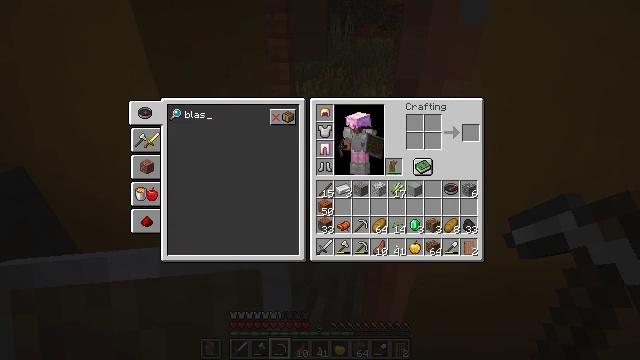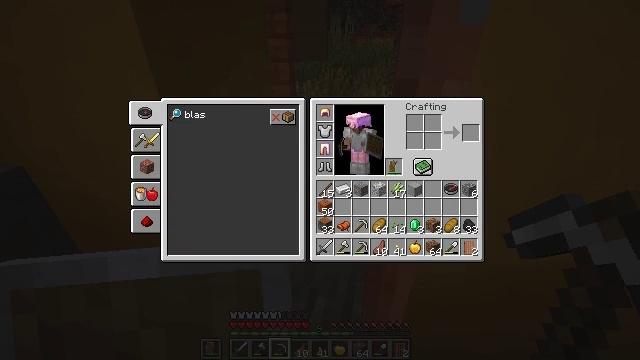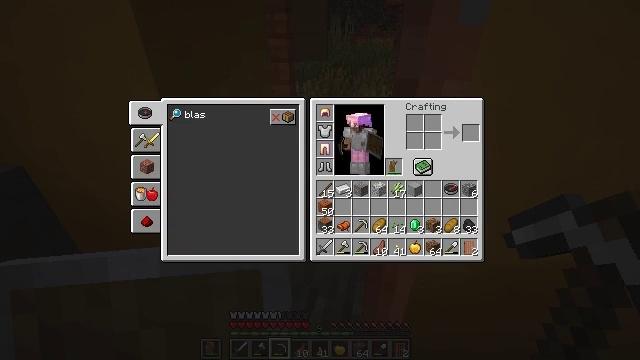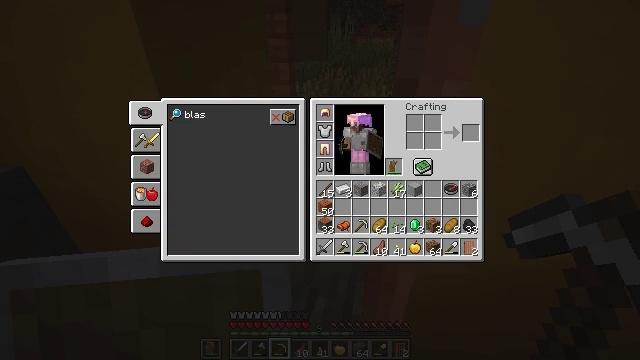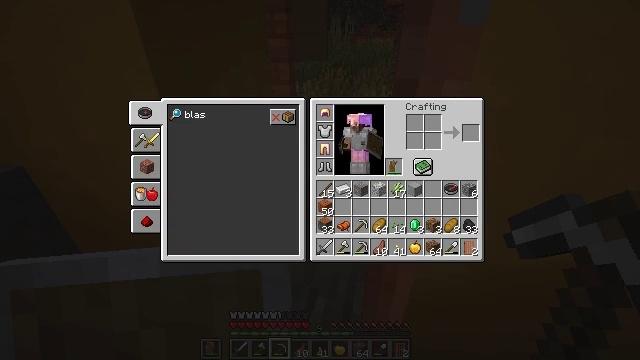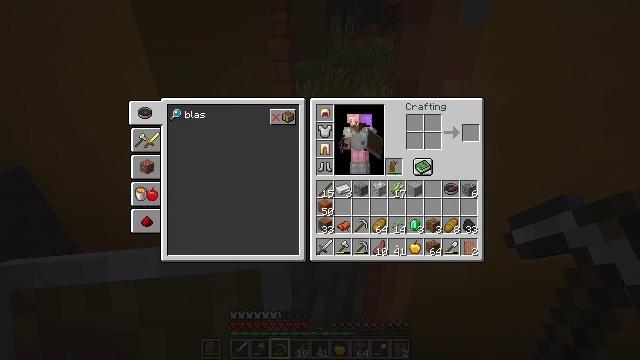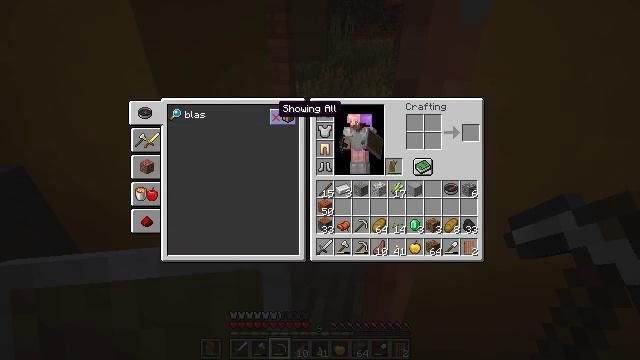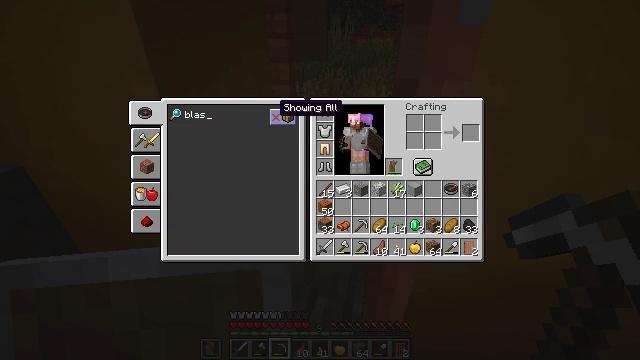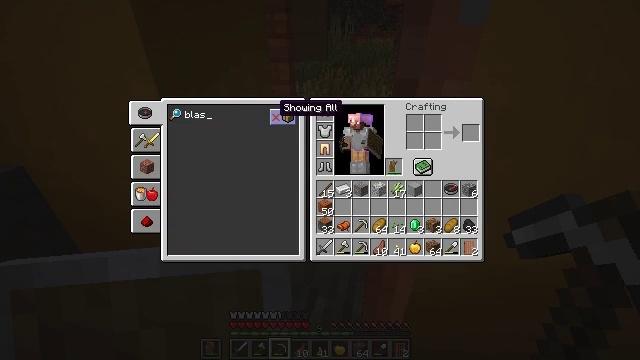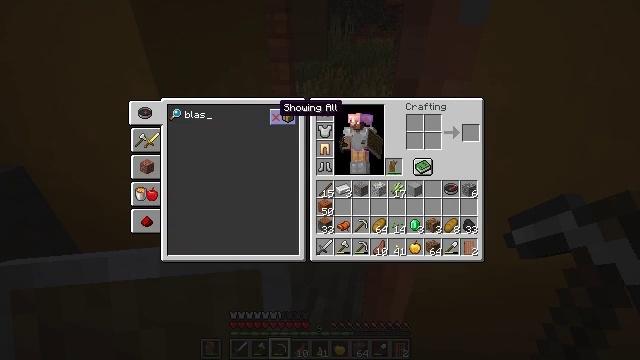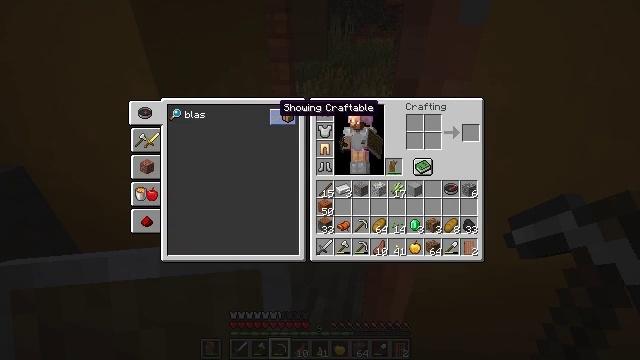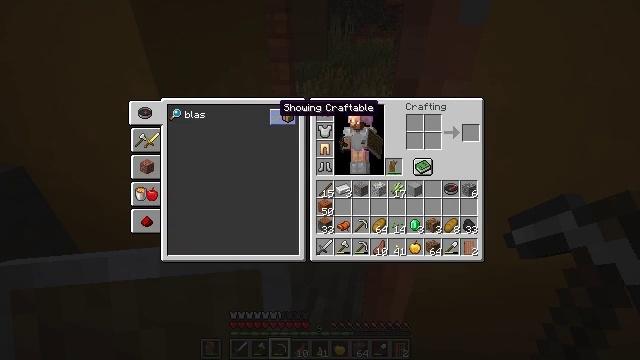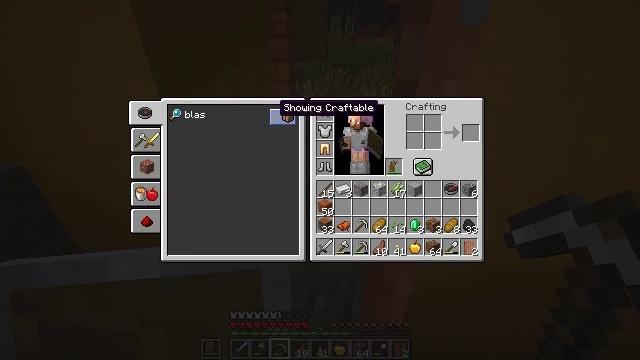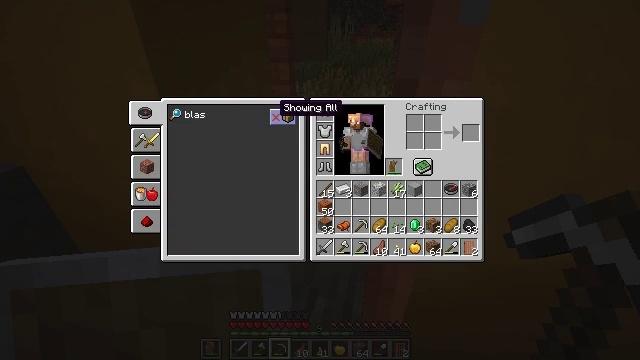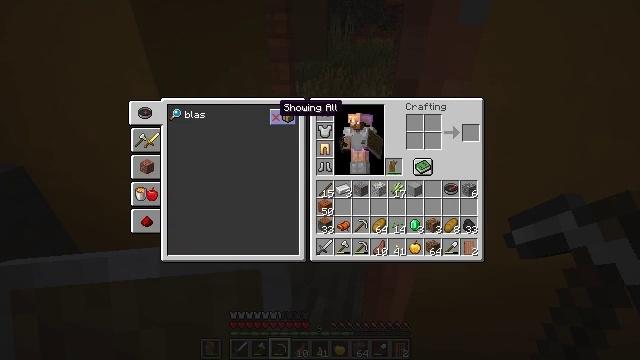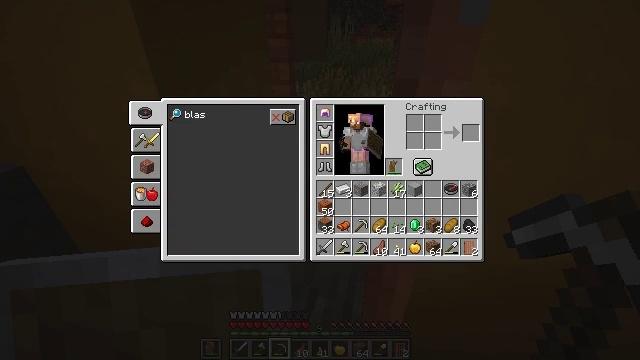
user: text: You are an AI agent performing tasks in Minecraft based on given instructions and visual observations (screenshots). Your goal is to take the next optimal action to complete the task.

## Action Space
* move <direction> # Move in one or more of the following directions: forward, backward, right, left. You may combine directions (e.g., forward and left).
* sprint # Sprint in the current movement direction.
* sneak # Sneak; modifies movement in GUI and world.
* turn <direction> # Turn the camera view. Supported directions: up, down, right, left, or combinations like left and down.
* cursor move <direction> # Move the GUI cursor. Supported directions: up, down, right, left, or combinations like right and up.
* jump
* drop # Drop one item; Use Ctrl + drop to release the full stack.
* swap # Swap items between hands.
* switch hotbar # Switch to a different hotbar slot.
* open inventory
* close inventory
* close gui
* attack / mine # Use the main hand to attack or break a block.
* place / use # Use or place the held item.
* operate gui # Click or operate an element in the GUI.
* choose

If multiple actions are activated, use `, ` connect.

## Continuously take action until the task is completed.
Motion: motion action
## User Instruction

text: Mine the orange bed.
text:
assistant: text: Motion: cursor move right
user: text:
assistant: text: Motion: no_op
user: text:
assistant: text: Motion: no_op
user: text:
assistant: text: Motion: no_op
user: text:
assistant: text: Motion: no_op
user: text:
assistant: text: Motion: no_op
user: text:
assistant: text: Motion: no_op
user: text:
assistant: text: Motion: no_op
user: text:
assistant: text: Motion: no_op
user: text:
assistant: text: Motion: operate gui
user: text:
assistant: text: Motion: operate gui
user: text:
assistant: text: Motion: no_op
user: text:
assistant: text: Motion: operate gui
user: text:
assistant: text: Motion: no_op
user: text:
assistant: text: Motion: cursor move left
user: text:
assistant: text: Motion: cursor move left
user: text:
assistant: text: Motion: cursor move left
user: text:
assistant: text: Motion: cursor move left
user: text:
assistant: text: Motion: no_op
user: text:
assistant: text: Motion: no_op
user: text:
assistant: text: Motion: no_op
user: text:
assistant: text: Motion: no_op
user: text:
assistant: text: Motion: no_op
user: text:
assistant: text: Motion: no_op
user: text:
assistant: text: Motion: no_op
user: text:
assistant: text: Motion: no_op
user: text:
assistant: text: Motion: no_op
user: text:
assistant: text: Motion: turn right
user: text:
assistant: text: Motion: turn right and up
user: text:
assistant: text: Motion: turn right and up